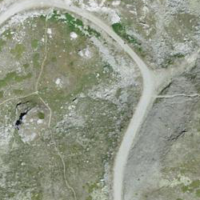
EUNIS habitat code: 31
Species observed at this site:
Aster alpinus
Sempervivum montanum
Melanargia galathea